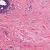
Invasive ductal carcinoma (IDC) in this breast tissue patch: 0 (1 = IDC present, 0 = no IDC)